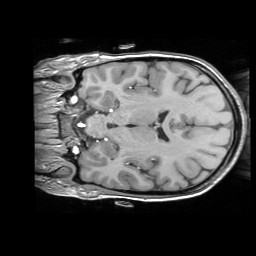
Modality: T1w
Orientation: coronal